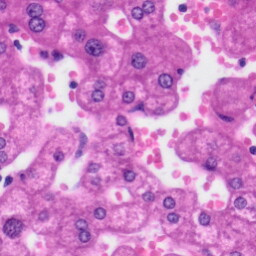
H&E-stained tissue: Liver